Current action and preconditions to check: path_clear

Your task: For each precondition in the list above, predict whether it will hold at this action.

Consider the current scene as observed from the mobile robot's camera, and analyze the predicted future states of all dynamic agents (e.g., people, animals, vehicles, or any moving entities) within the NEXT SECOND.

IMPORTANT: Only answer "very likely" if you are absolutely certain—based on strong, clear evidence—that a dynamic agent will violate the precondition in the predicted future state. Do NOT answer "very likely" for unlikely, ambiguous, or low-probability risks.

Ask yourself for each precondition: Is there a high probability, with clear and convincing evidence, that the predicted future states of any dynamic agent will interfere with the predicted future state of the currently executing action within the NEXT SECOND, causing that precondition to fail?

Assess the risk level based on these predictions. Use "likely" or "very likely" if motions create a clear risk of interference.

Use "neutral" or "improbable" if agents are nearby but their predicted paths are clearly diverging or non-conflicting.

Failure Risk Categories: "very improbable", "improbable", "neutral", "likely", "very likely"

Answer Format: Output ONLY the probability_of_failure value from these categories: "very improbable", "improbable", "neutral", "likely", "very likely"

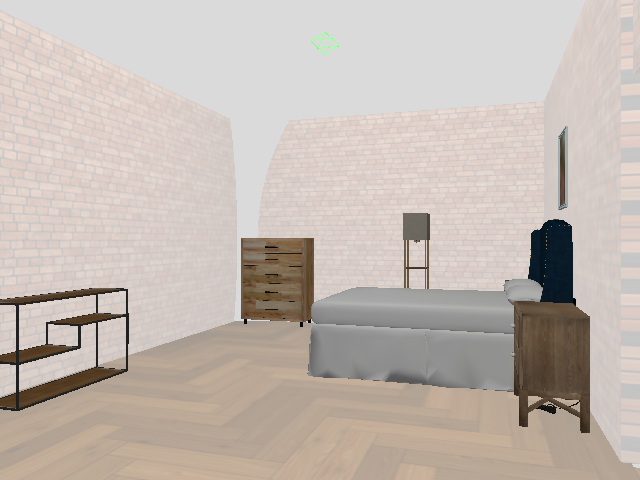

Answer: very improbable